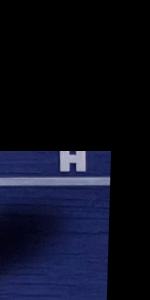
Label: Empty